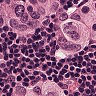
Metastatic tissue present: yes